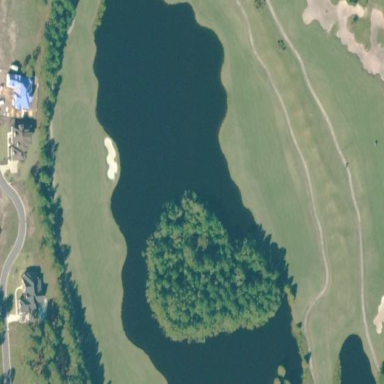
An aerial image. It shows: Water hazard on golf course.